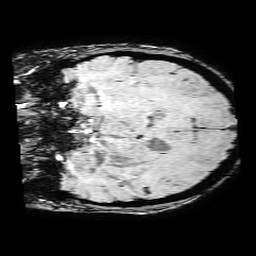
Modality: SWI
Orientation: coronal
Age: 58
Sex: female
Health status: ill
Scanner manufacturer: philips
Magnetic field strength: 3 T
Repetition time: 0.031 s